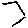
Label: hexagon